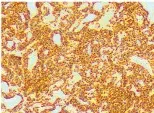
The hematoxylin-eosin (HE) and immunohistochemical pictures. Immunohistochemistry: SMA.
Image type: pathology (immunostaining)